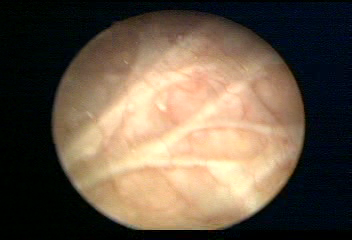
Modality: WLC
Class: Normal mucosa
Bladder cancer association: No